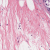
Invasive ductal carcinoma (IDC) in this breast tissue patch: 0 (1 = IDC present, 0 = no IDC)